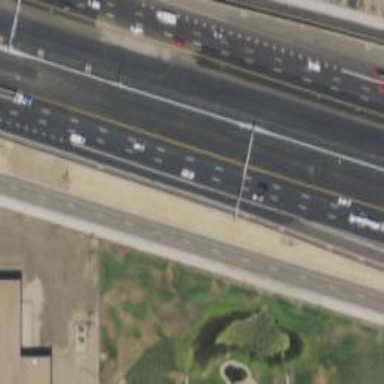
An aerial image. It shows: Motorway junction.